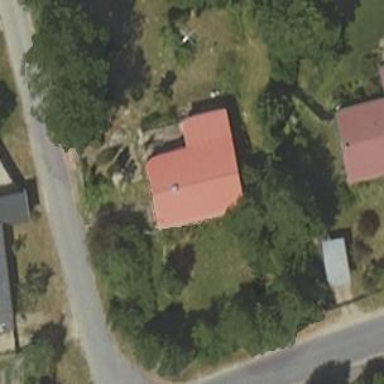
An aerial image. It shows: Simple and straightforward house.